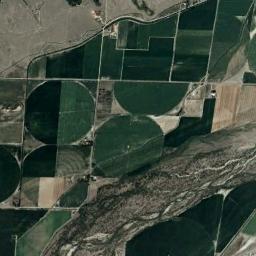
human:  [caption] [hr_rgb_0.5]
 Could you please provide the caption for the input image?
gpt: Several green, Circular fields, Including semi-circular .

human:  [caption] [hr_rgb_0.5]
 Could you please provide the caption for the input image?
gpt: There is only one complete circle of farmland .

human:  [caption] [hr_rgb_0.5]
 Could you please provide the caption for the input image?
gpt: There are some deep green circle farmland and square farmland near the bare land .

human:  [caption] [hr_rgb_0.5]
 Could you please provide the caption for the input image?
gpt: Several dark green circular or fan-shaped farmlands with different radians are next to a terrace and some other shapes of farmlands beside .

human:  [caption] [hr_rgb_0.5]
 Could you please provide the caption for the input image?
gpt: There are some cultivated circular farmlands .